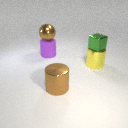
large brown metal sphere above large purple rubber cylinder